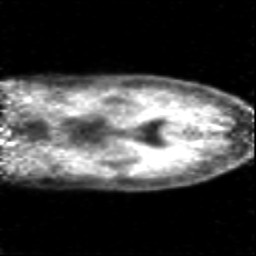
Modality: PET
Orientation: coronal
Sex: female
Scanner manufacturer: siemens